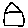
Label: house